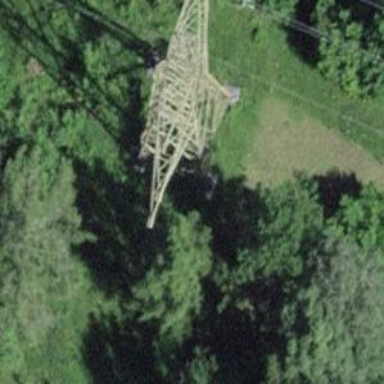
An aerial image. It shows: Power tower.